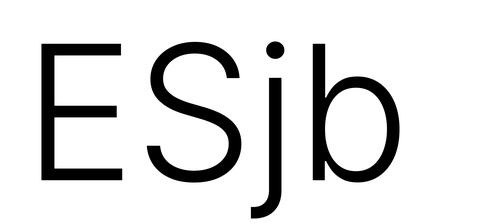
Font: Inter_Light